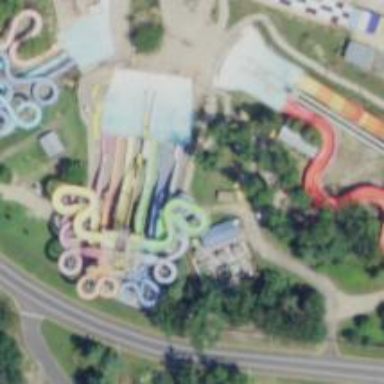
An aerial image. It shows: Water slide attraction.